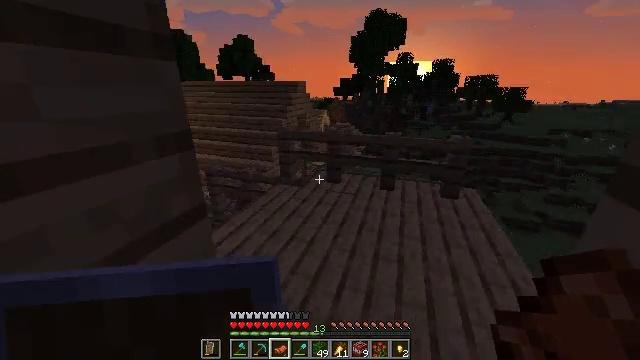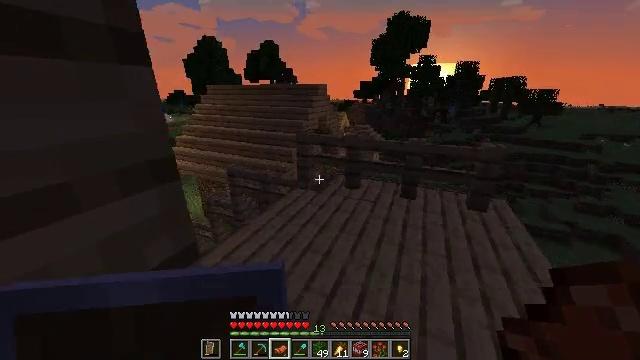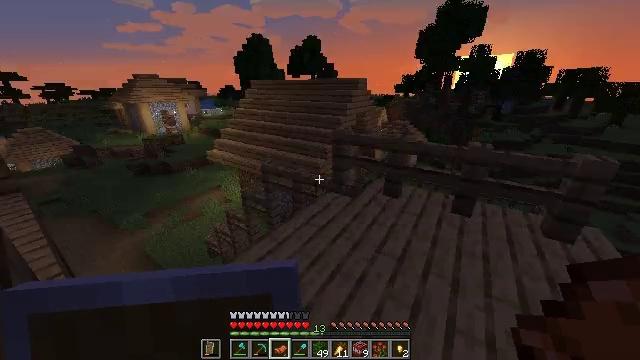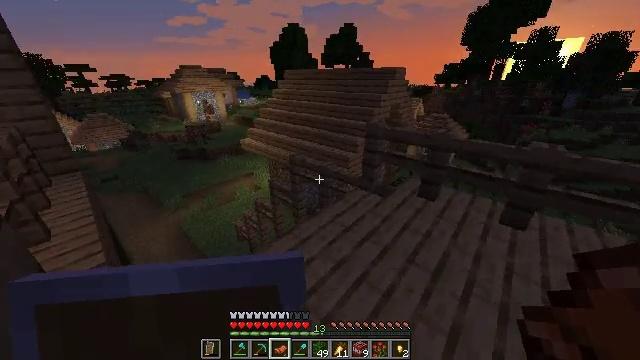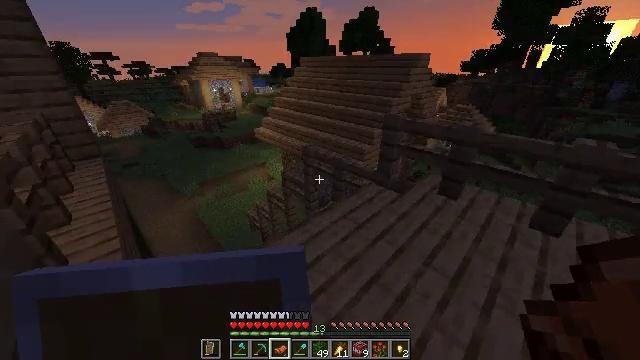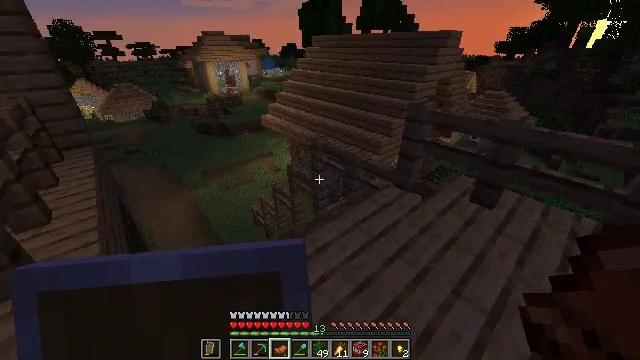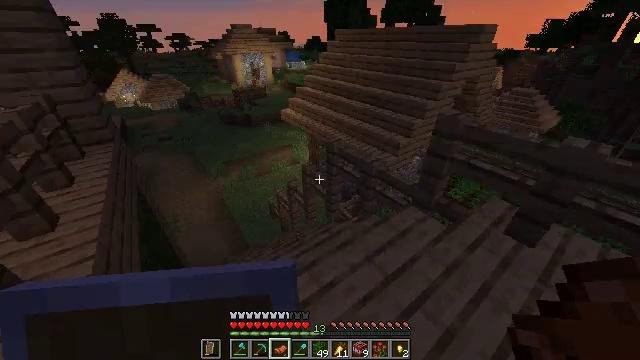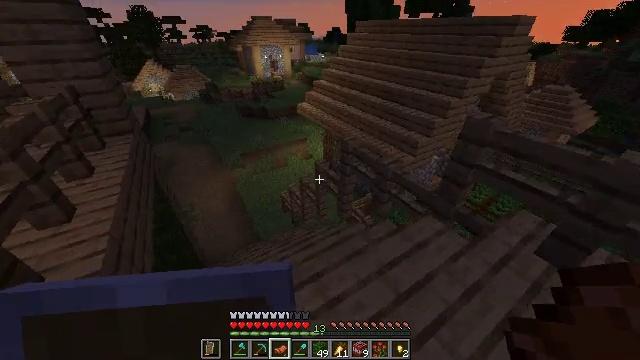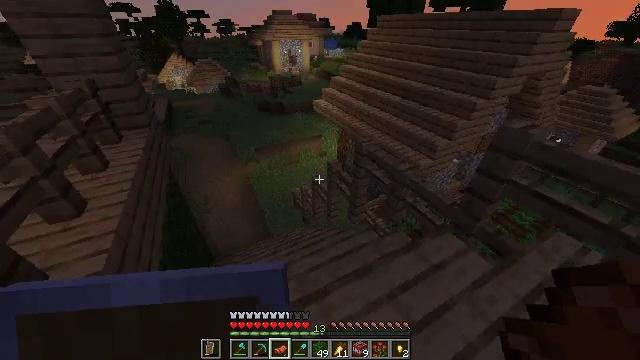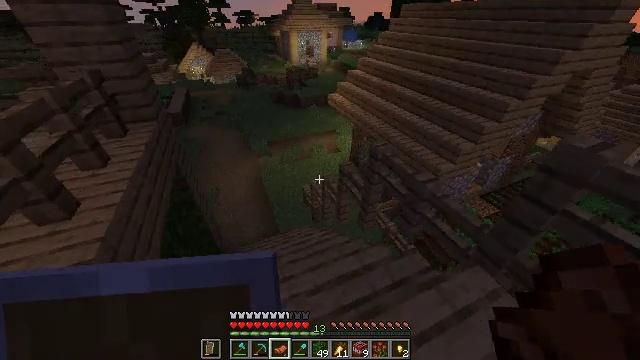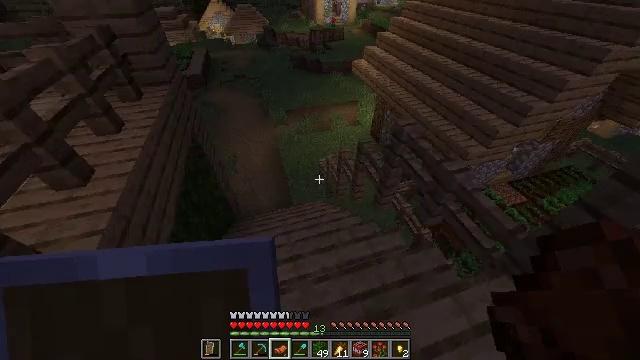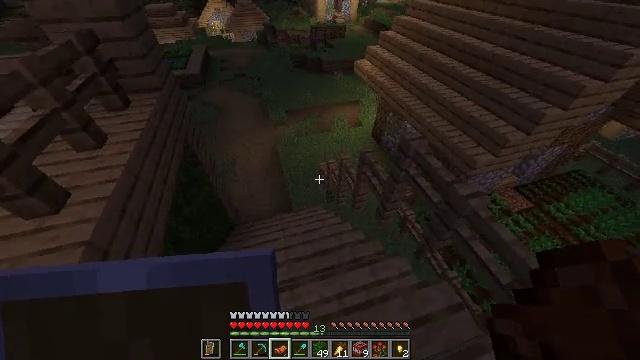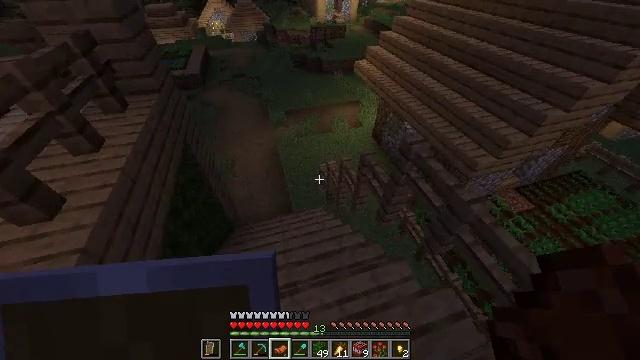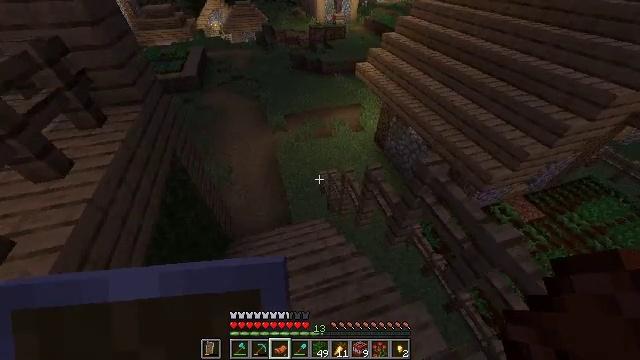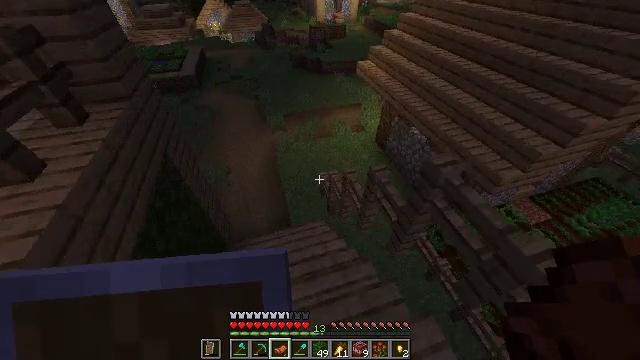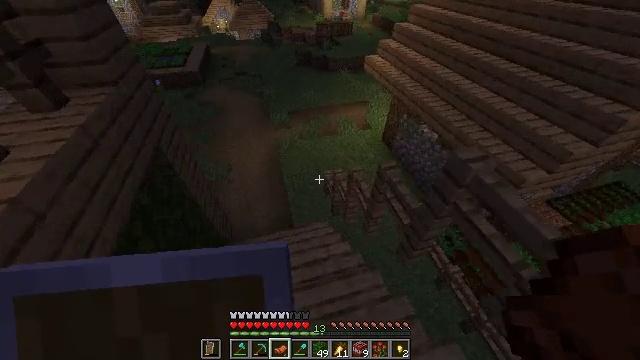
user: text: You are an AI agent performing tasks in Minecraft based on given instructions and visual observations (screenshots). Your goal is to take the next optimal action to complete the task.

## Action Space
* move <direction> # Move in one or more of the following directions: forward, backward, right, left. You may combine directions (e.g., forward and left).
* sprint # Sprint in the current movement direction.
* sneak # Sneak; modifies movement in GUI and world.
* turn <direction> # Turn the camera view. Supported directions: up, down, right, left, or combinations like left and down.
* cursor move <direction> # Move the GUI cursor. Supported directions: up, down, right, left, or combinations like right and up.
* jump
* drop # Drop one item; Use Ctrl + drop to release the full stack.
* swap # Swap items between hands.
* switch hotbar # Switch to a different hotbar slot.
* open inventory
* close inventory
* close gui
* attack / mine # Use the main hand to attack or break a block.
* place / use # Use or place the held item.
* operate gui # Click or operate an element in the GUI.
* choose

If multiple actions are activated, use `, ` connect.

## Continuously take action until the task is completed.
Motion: motion action
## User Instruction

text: Drop a rose bush.
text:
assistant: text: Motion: move forward, sprint, turn left
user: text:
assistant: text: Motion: move forward, sprint, turn left and down
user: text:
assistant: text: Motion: move forward, sprint, turn left and down
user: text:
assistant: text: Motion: move forward, sprint, turn left and down
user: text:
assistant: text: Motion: move forward, sprint, turn left and down
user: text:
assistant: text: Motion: move forward, sprint, turn left and down
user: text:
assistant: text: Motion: move forward, sprint, turn left and down
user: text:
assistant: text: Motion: move forward, sprint, turn left and down
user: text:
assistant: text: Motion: move forward, sprint, turn left and down
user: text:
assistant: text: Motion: move forward, sprint, turn left and down
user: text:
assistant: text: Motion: move forward, sprint
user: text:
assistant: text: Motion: move forward, sprint
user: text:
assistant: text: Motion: move forward, sprint
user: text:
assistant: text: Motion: move forward, sprint
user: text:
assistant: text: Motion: move forward, sprint, turn left
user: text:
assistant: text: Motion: move forward, sprint, turn left
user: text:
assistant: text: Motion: move forward, sprint, turn left
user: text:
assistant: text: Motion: move forward, sprint, turn left
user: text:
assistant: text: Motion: move forward, sprint
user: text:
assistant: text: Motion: move forward, sprint
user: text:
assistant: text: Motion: move forward, sprint
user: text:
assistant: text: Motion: move forward, sprint
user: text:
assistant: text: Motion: move forward, sprint
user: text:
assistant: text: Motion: move forward, sprint, turn up
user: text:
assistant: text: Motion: move forward, sprint, turn up
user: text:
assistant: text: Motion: move forward, sprint, turn left and up
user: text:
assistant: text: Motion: move forward, sprint, turn left and up
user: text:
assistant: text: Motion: move forward, sprint, turn left and up
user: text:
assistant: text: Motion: move forward, sprint, turn up
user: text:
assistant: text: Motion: move forward, sprint, turn up